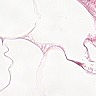
Metastatic tissue present: no